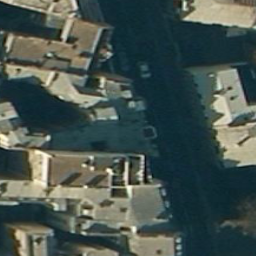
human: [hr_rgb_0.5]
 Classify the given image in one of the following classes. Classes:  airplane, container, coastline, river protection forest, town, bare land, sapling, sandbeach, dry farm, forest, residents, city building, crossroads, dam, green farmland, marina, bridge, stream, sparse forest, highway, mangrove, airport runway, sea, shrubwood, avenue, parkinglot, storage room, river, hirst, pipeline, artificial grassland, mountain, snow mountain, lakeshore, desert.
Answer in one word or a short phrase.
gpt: city building